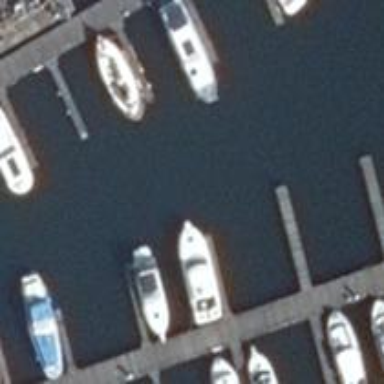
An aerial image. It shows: Marina area for leisure land.